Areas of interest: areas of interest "Post Office"
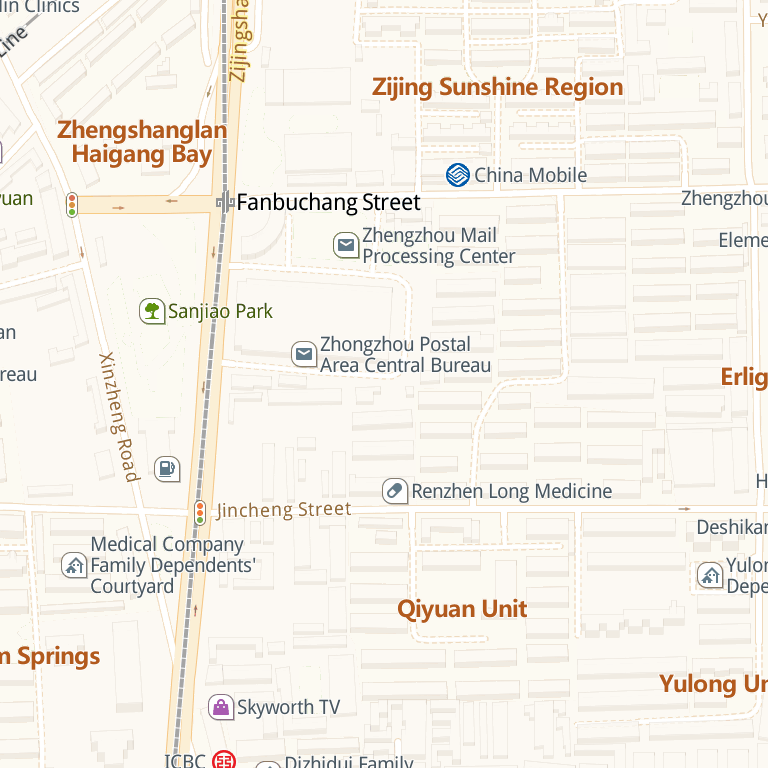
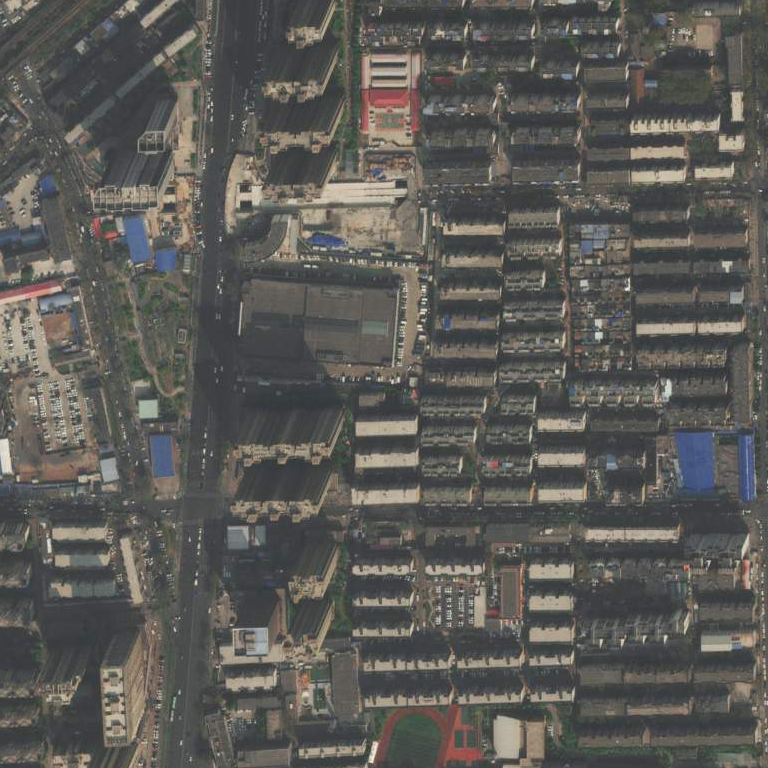